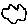
Label: cloud